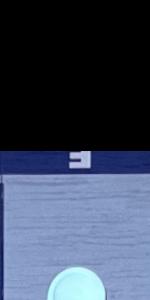
Label: Empty